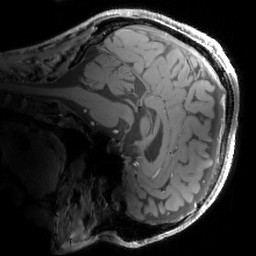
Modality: MP2RAGE
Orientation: sagittal
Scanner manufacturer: siemens
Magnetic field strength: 6.98 T
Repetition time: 4.73 s
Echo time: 0.00191 s